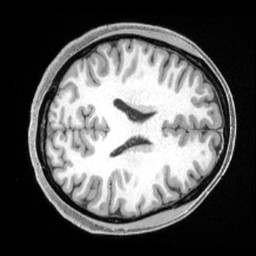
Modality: T1w
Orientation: axial